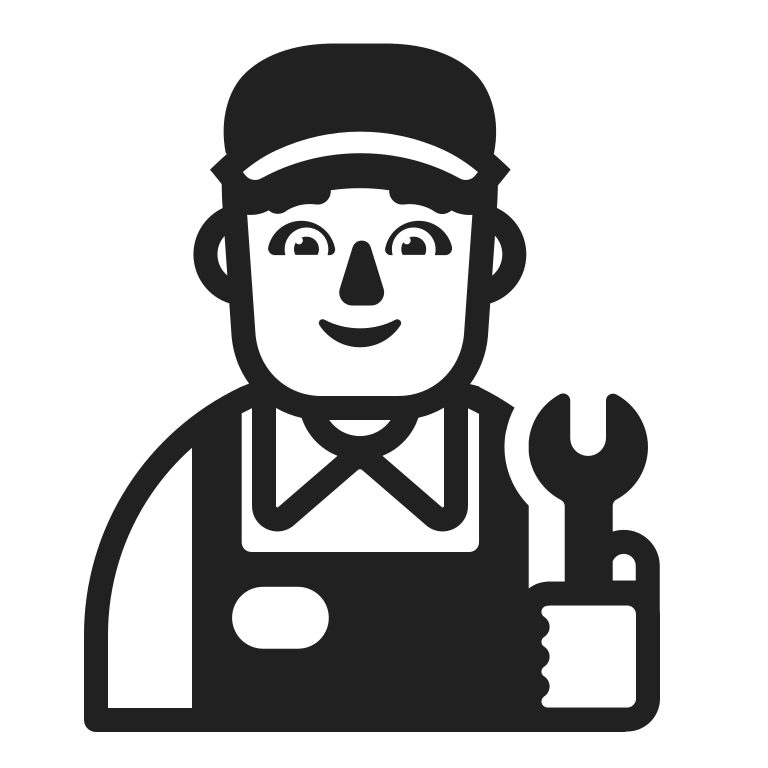
man mechanic high contrast default